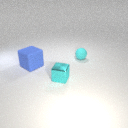
small cyan metal cube to the left of small cyan rubber sphere